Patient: sex F, age 56
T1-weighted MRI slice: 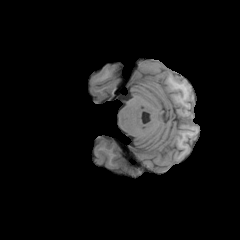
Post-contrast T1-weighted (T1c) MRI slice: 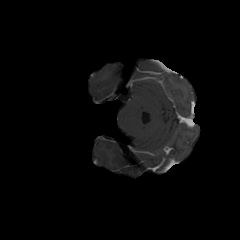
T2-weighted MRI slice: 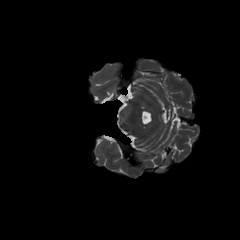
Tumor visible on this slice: no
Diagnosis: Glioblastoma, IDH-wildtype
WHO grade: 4